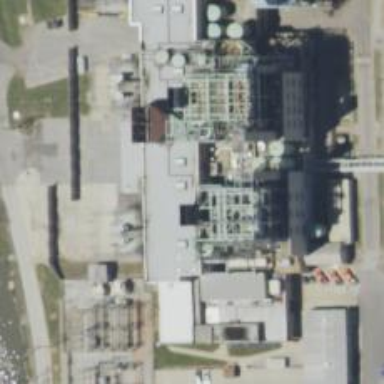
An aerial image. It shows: Gas-powered generator using steam turbine.